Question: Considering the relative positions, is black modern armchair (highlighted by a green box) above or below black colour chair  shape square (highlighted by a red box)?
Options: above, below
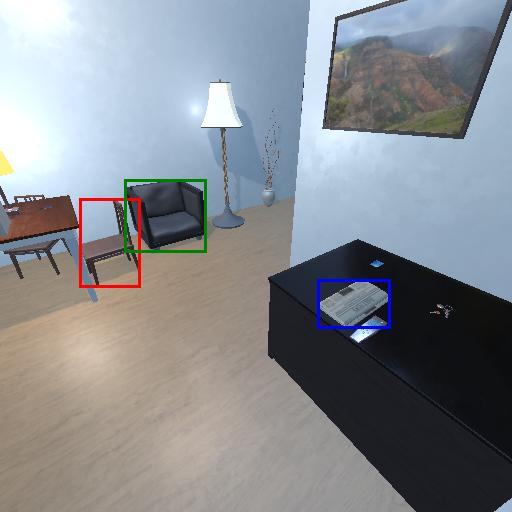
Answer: above